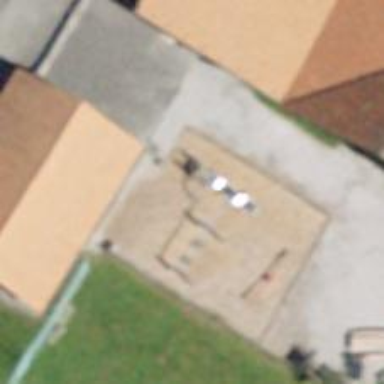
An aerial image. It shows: Playground area for leisure land.